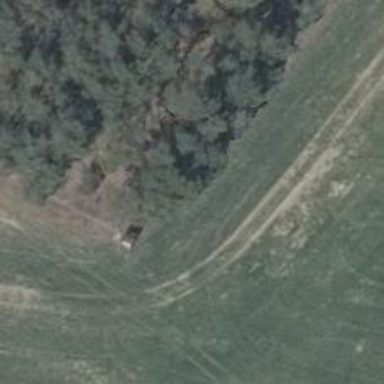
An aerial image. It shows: Hunting stand.